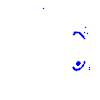
Particle: proton